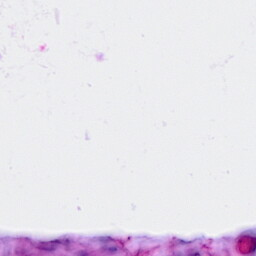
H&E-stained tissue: Ovarian